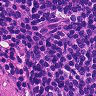
Metastatic tissue present: no